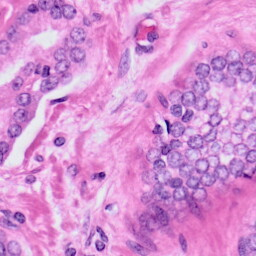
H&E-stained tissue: Prostate